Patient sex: M
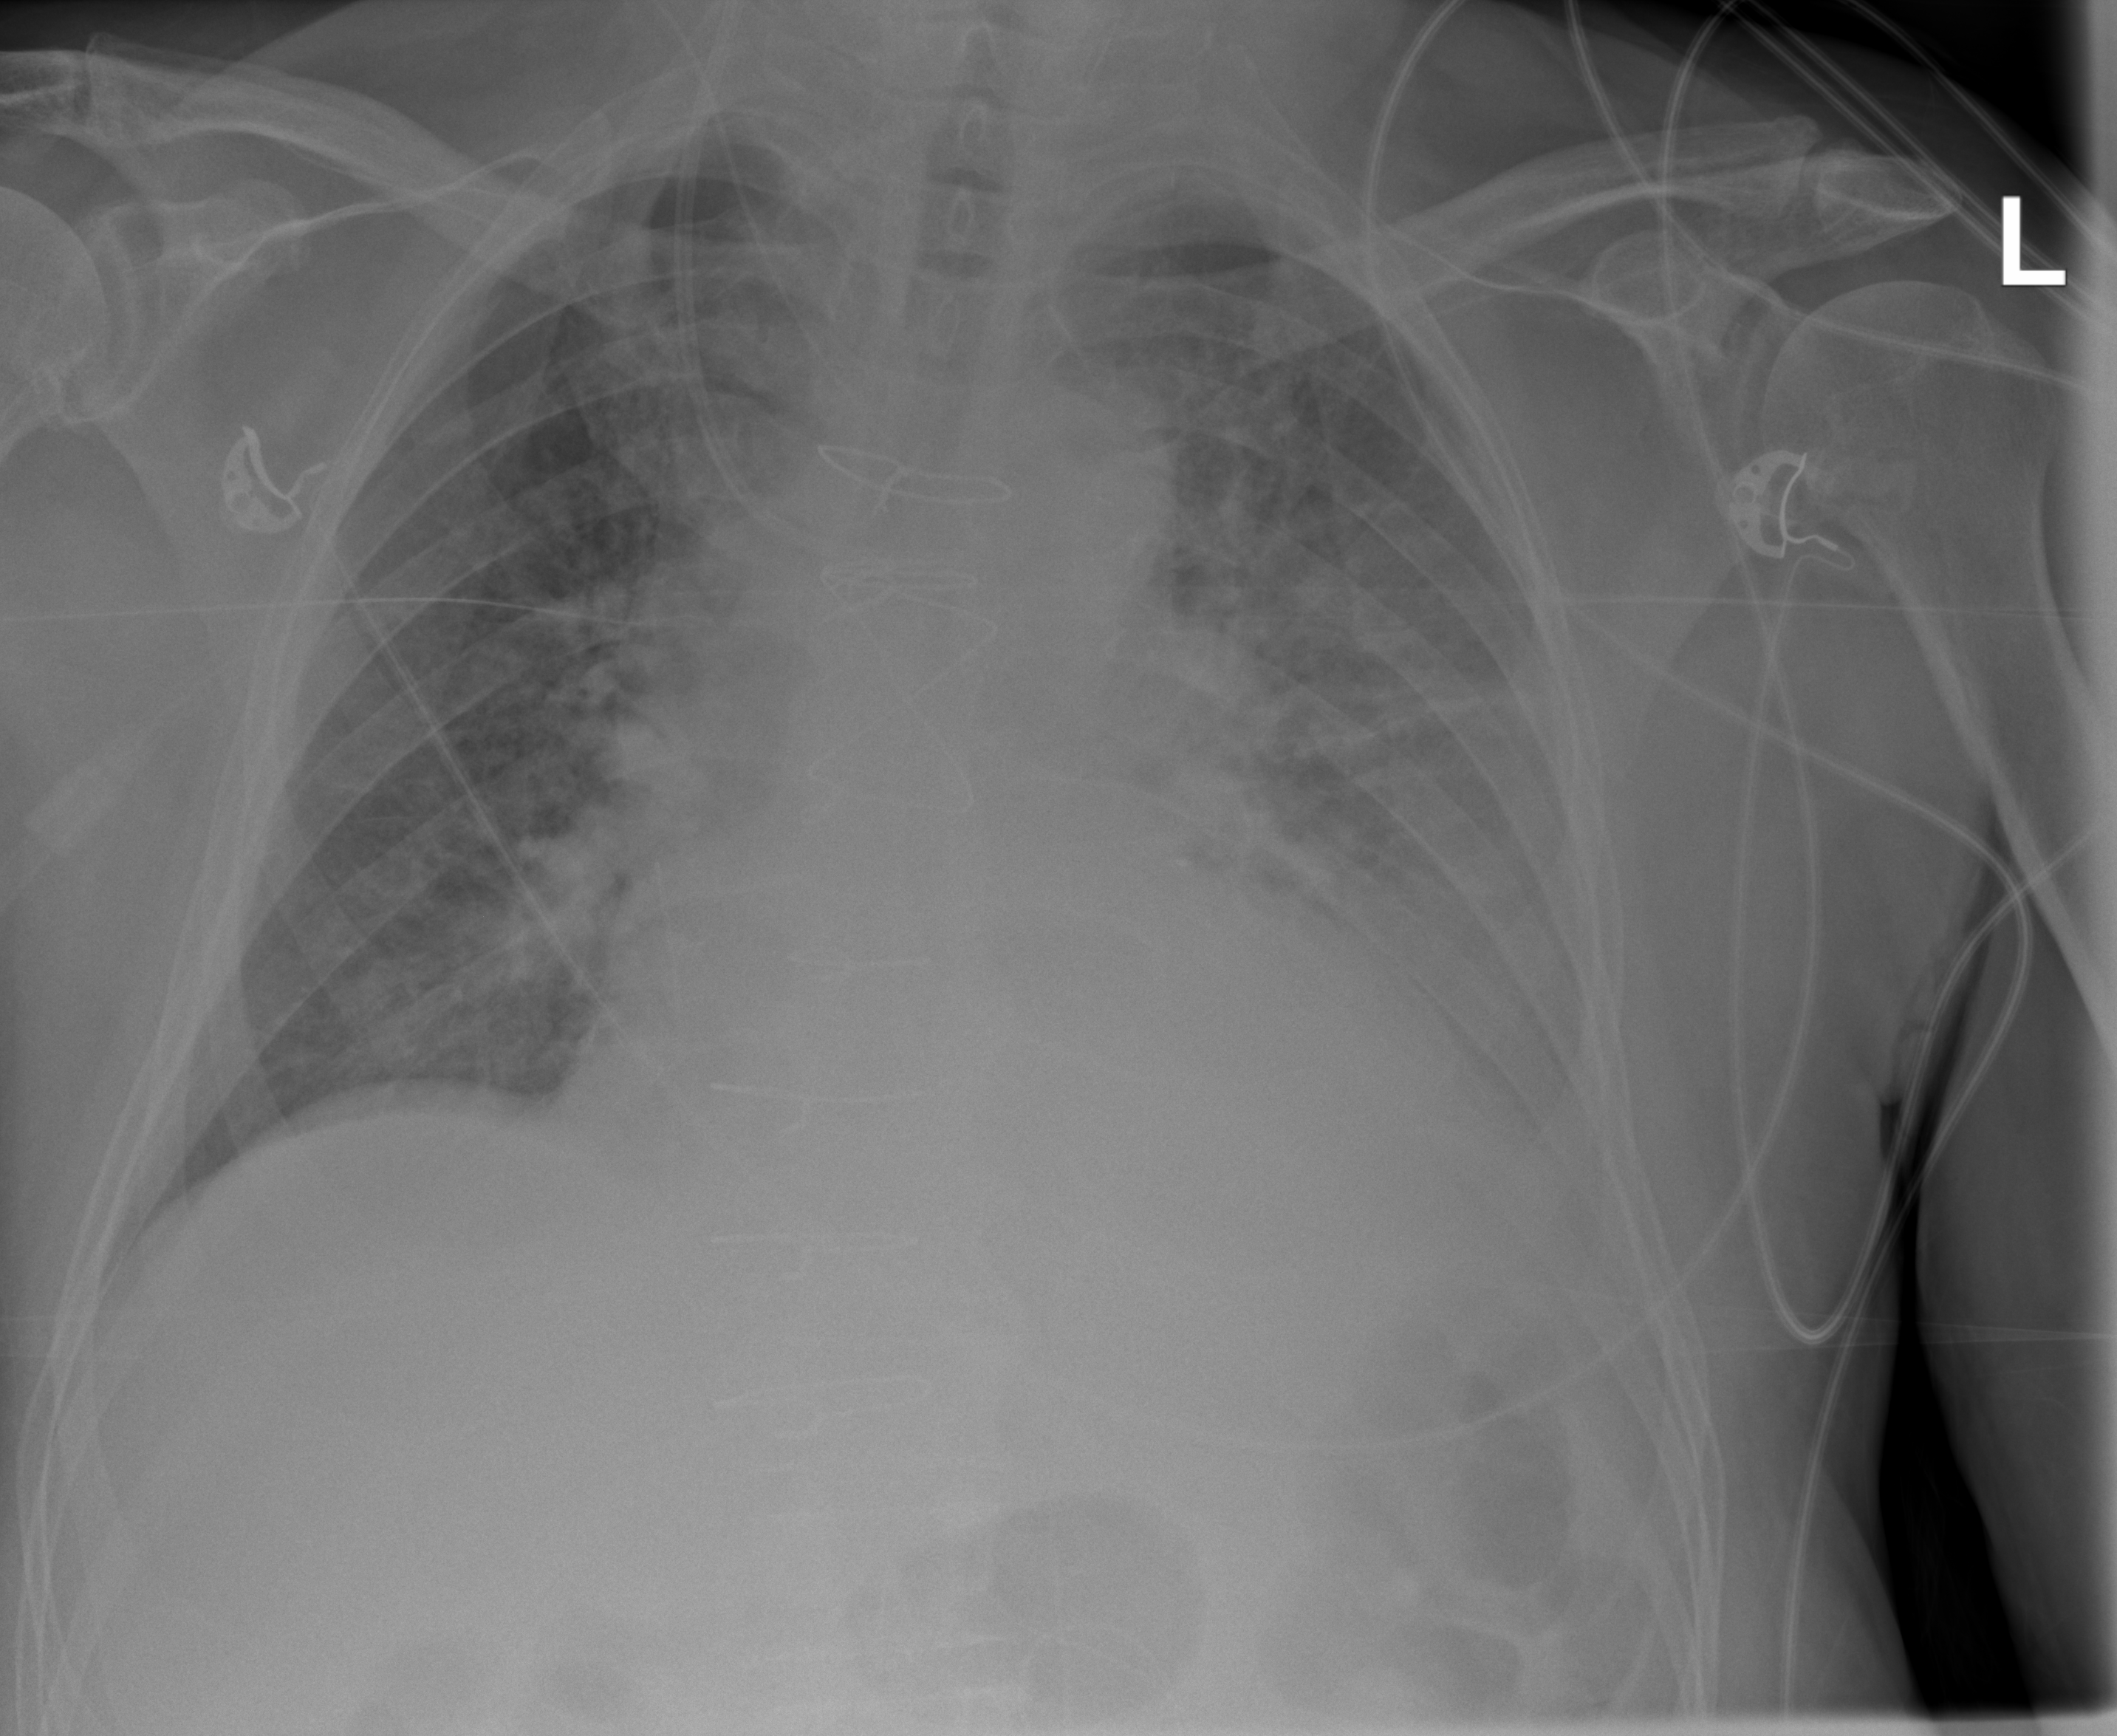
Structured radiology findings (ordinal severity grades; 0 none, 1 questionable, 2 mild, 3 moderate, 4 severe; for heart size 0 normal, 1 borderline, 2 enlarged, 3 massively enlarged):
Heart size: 1
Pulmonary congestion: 2
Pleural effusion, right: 0
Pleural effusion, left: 3
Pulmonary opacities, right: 2
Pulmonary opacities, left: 2
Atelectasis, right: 2
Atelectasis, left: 2